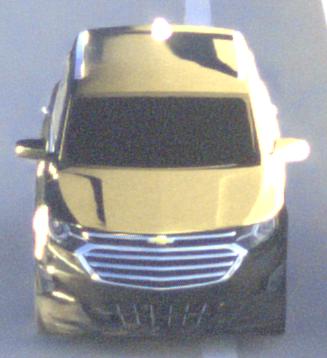
Make: Chevrolet
Model: Equinox
Detailed model: Gen. 2
Model produced from: 2015
Model produced until: 2017
Doors: 5
Color: black
Road condition: dry road
Daytime: sunrise or sunset
Contrast: high contrast